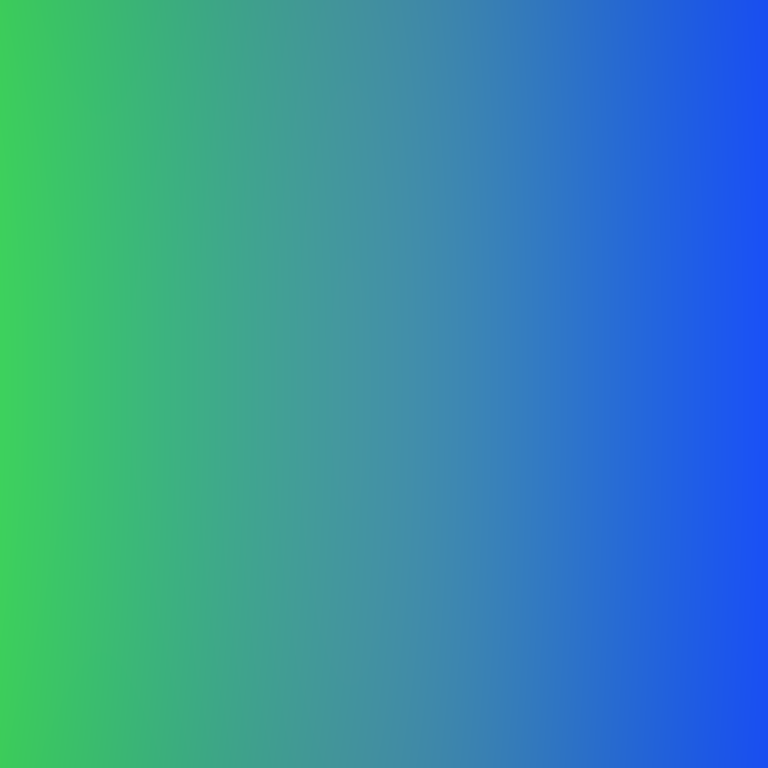
Abstract light effect, smooth gradient from vibrant green to deep blue, calm atmosphere, soft blend, no room, no furniture, no objects.